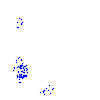
Particle: kaon